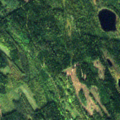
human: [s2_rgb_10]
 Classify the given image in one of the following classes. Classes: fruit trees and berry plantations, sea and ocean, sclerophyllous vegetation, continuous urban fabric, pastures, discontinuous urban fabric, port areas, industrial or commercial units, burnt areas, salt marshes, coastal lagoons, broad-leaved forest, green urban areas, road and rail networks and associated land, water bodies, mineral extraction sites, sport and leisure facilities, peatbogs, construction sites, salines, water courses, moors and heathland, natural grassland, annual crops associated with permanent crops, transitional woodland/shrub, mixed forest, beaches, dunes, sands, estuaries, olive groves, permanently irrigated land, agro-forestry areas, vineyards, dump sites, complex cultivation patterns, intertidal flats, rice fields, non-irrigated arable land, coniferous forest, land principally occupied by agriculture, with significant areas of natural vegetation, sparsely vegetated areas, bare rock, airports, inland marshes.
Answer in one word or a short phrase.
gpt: coniferous forest, mixed forest, transitional woodland/shrub